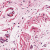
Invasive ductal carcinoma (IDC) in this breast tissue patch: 0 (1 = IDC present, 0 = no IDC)